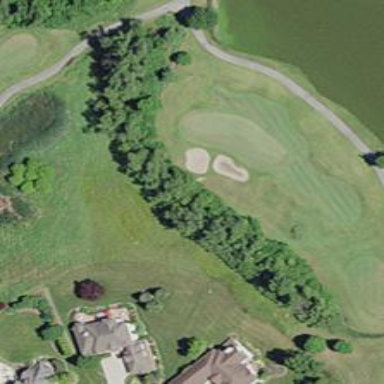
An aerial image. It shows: Grassy area designated as golf fairway.